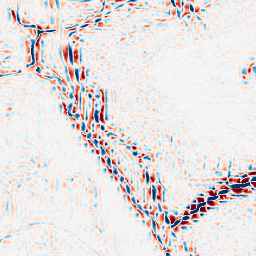
Category: wavelet
Decomposition family: wavelet_reverse_biorthogonal
Decomposition parameters: wavelet: rbio2.4
level: 3
Upsampling method: sinc_blackman
Upsampling parameters: scale: 2
kernel_size: 8
Upsampling scale: 2